Question: In the following example, I am unable to get the value of the tel input "Contract". I do not have any issues with the DropDownList.
aspx Code:
'''
<asp:GridView ID="GridView1" runat="server" AutoGenerateColumns="False"
DataKeyNames="Serial,Model" DataSourceID="ObjectDataSource1" Width="50%" GridLines="None" CellSpacing="-1">
<Columns>
<asp:BoundField DataField="Serial" HeaderText="Serial" />
<asp:BoundField DataField="Model" HeaderText="Model"/>
<asp:TemplateField HeaderText="Status">
<ItemTemplate>
<asp:DropDownList ID="Status" CssClass="dropdownlist" runat="server" onfocus="setSelectedRow(this)" DataValueField="Status" SelectedValue='<%# Bind("Status") %>' onChange="statusChange(this)">
<asp:ListItem Value="RENT READY">Rent Ready</asp:ListItem>
<asp:ListItem Value="ON RENT">On Rent</asp:ListItem>
<asp:ListItem Value="OOS">Out of Service</asp:ListItem>
</asp:DropDownList>
<input type="tel" id="Contract" onfocus="setSelectedRow(this)" value= '<%# Eval("Contract") %>' placeholder="Contract #" class='<%# (string)Eval("Status") == "ON RENT" ? "textBox" : "textBoxHidden" %>'></input>
</ItemTemplate>
</asp:TemplateField>
</asp:GridView>
'''
Rendered HTML:

What I've tried so far:
'''
protected void submit_Click(object sender, EventArgs e)
{
if (!Page.IsValid) return;
foreach(GridViewRow row in GridView1.Rows)
{
string Serial = row.Cells[0].Text;
string Model = row.Cells[1].Text;
string Status = ((DropDownList)row.FindControl("Status")).SelectedValue;
string Contract = Any one of the below attempts...
Sql stored procedure integrating the data back to the server...
}
}
string Contract = ((HtmlInputControl)row.FindControl("Contract")).Value;
string Contract = ((HtmlInputText)row.FindControl("Contract")).Value;
string Contract = ((TextBox)row.FindControl("Contract")).Text;
'''
All throw Object Reference Not Set to Instance of Object exception.
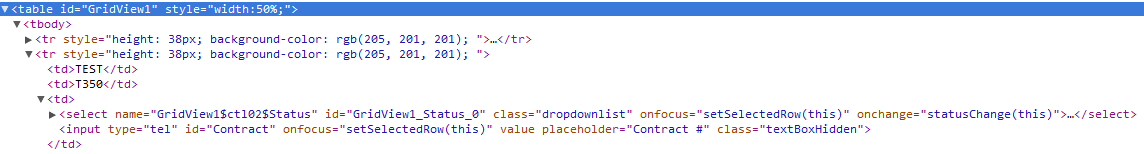
Answer: Change your input like this : add a 'runat="server"' attribute
use 'type = "text"' in the 'aspx' file
'''
<input type="text" runat="server" id="Contract" onfocus="setSelectedRow(this)" value= '<%#
Eval("Contract") %>' placeholder="Contract #" class='<%# (string)Eval("Status") == "ON
RENT" ? "textBox" : "textBoxHidden" %>' ></input>
'''
then change it to 'type = "tel"' in the code behind when GridRows were created in the 'OnRowCreated' event like this
'''
protected void GridView1_RowCreated(object sender, GridViewRowEventArgs {
if (e.Row.RowType == DataControlRowType.DataRow)
((HtmlInputText)(e.Row.FindControl("Contract")))
.Attributes.Add("type", "tel");
}
'''
to retrive the input value use this
'''
string Contract = ((HtmlInputText)row.FindControl("Contract")).Value;
'''